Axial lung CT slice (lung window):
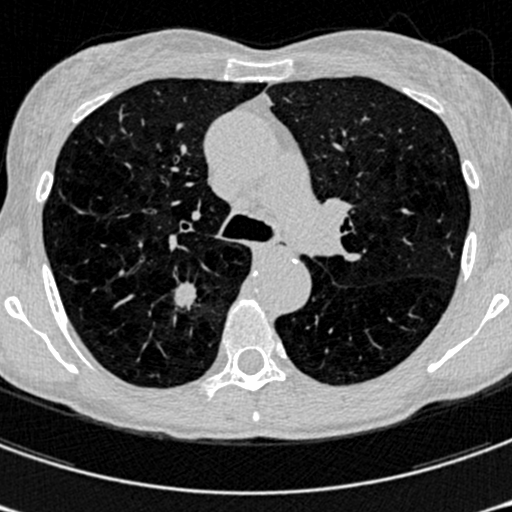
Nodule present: yes
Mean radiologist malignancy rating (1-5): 4.75